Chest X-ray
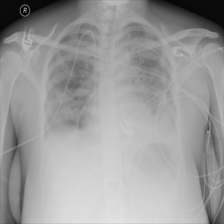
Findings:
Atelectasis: negative
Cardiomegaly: negative
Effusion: negative
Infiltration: positive
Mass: negative
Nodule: negative
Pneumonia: negative
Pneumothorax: negative
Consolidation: negative
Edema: negative
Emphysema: negative
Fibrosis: negative
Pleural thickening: negative
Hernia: negative